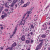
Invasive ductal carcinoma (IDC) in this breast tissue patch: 0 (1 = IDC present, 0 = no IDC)